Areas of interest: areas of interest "Commercial service"
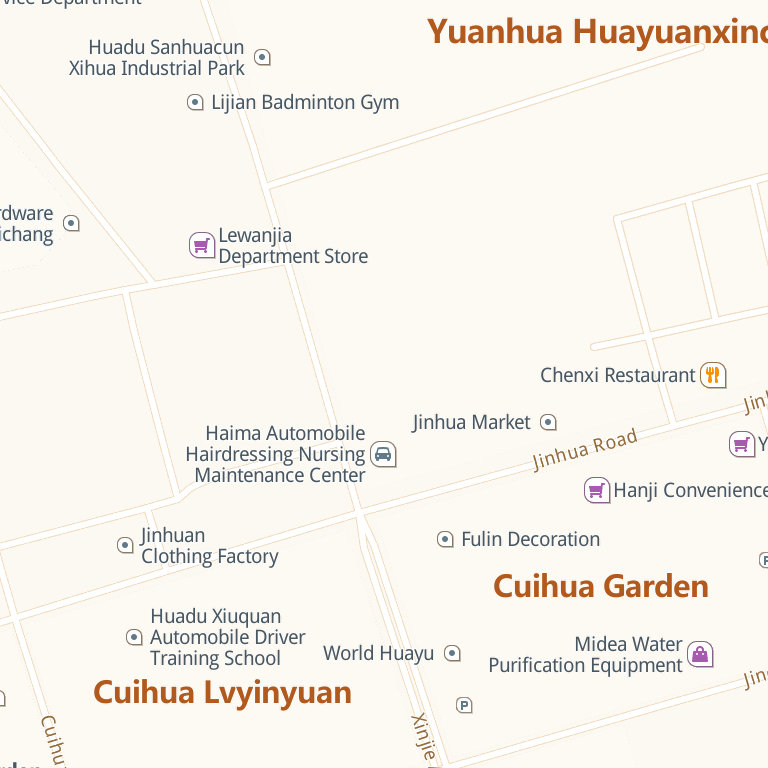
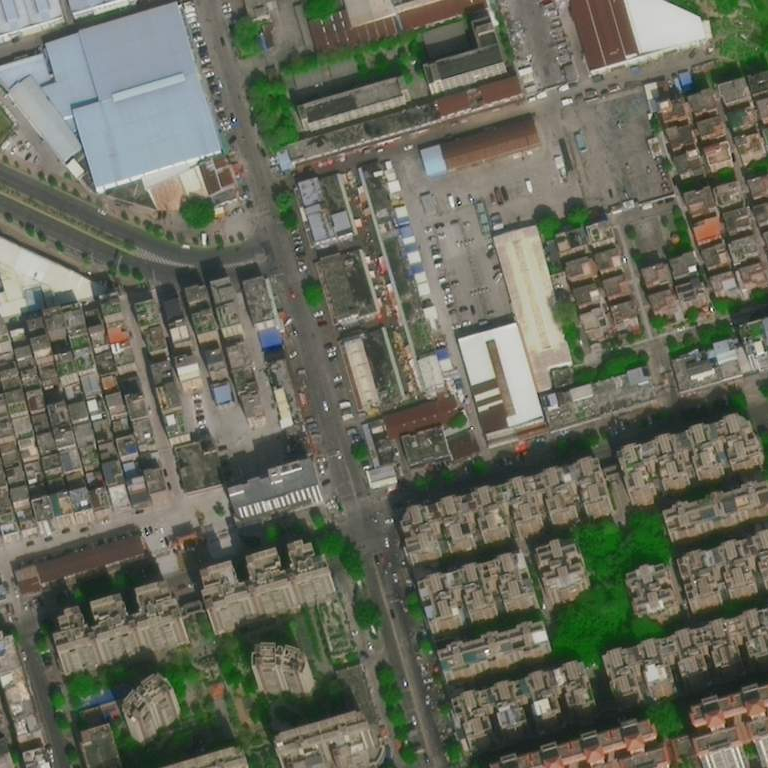